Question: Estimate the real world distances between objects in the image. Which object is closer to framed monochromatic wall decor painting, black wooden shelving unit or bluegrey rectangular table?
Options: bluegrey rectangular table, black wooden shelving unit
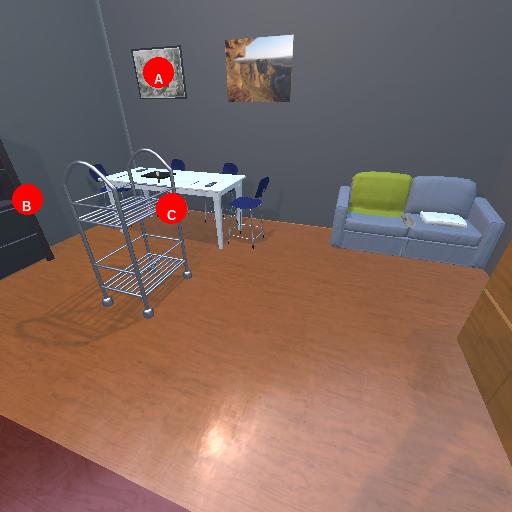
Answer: bluegrey rectangular table